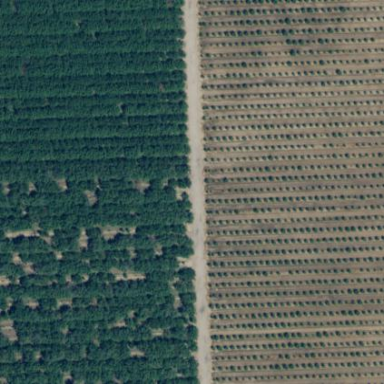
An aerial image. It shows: Orchard filled with almond trees.